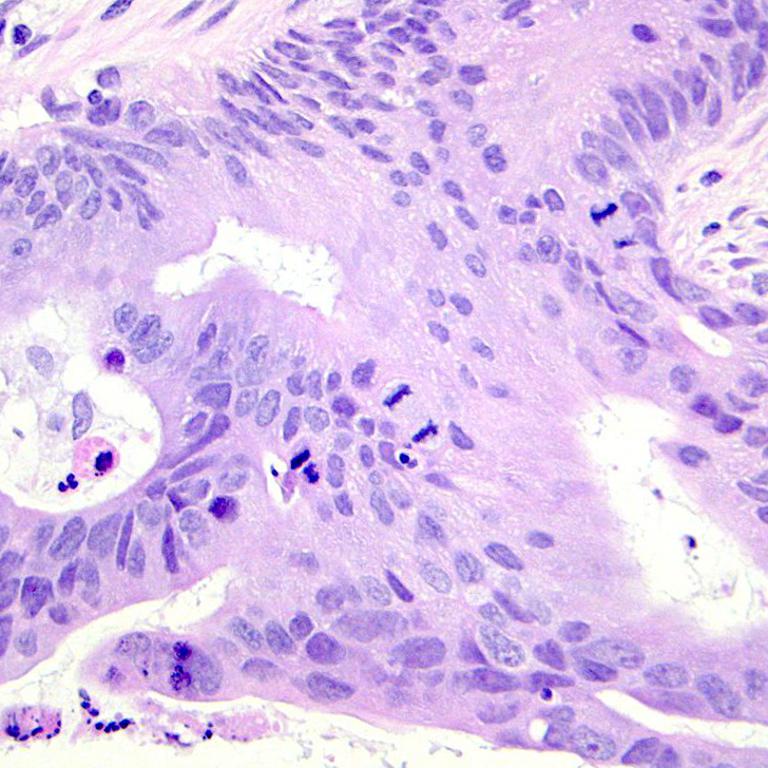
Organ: colon
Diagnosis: adenocarcinomas